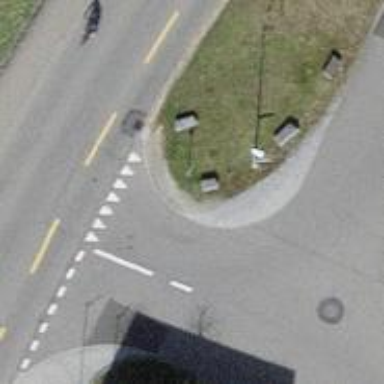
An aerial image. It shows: Block barrier.